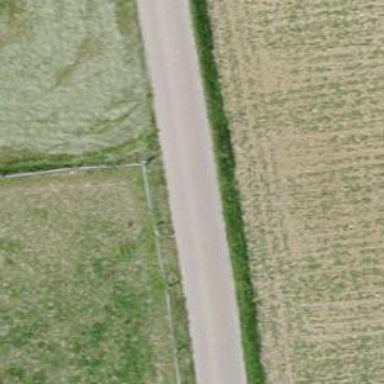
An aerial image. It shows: Well-maintained track road with grade 1 tracktype.